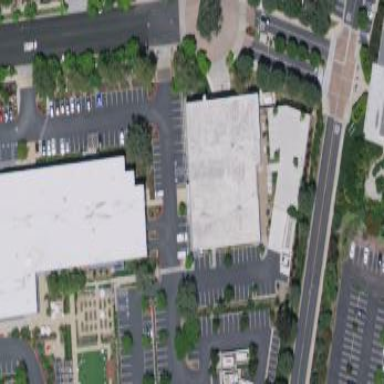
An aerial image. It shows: Office building.